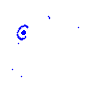
Particle: electron